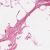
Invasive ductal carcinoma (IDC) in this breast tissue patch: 0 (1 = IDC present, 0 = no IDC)